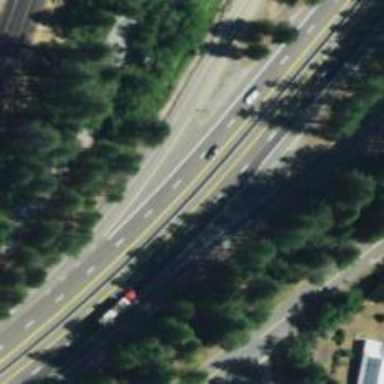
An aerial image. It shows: Motorway.